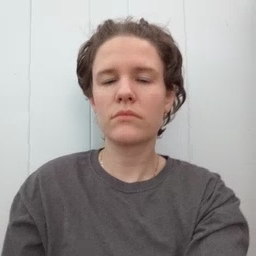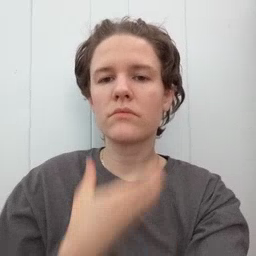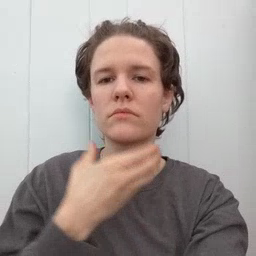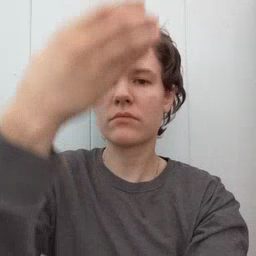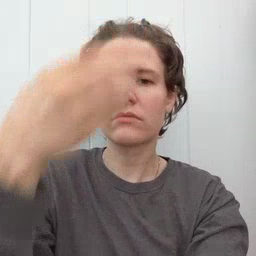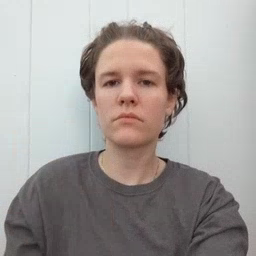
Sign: giraffe